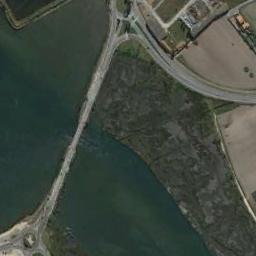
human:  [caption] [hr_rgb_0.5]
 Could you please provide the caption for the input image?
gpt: A bridge is built on a dark green river and the river has a point bar .

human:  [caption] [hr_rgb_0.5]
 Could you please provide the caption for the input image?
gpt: A bridge that crosses the river bank is connected to the land on both sides of the turquoise water  The river is lined with long green river banks .

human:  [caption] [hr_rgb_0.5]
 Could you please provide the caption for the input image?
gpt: It was a two-way bridge, And the water in the river was black .

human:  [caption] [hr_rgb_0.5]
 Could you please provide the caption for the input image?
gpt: A bridge is over the river with some plants and a road beside .

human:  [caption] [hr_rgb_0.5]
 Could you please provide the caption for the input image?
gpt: Many green plants are around the bridge .